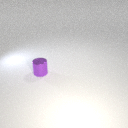
small purple metal cylinder